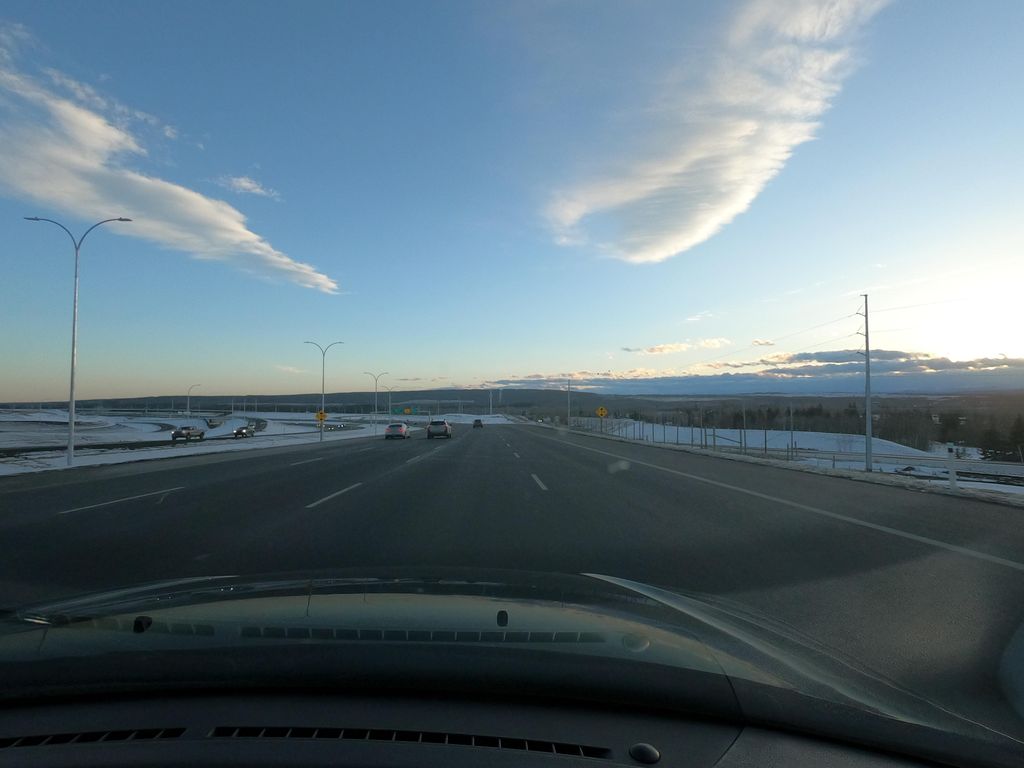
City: calgary